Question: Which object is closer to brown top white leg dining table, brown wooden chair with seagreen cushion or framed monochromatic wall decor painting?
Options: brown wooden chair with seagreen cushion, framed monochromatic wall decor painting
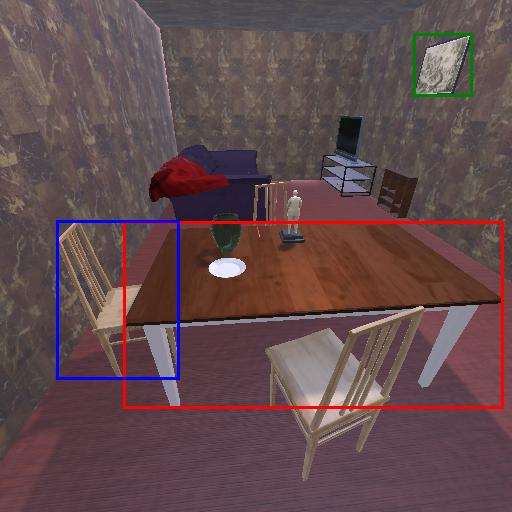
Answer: brown wooden chair with seagreen cushion